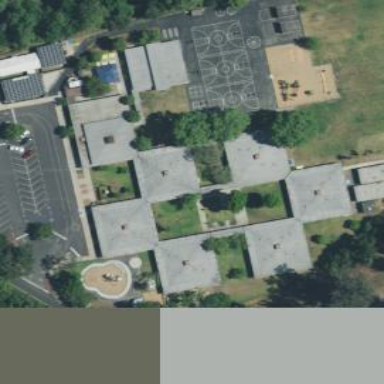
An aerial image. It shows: School.